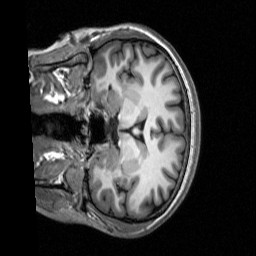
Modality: T1w
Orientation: coronal
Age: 24
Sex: female
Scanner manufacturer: siemens
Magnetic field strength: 3 T
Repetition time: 2.53 s
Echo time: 0.00277 s